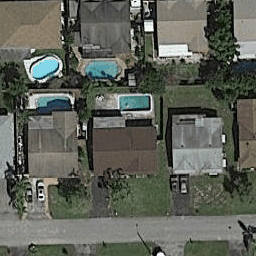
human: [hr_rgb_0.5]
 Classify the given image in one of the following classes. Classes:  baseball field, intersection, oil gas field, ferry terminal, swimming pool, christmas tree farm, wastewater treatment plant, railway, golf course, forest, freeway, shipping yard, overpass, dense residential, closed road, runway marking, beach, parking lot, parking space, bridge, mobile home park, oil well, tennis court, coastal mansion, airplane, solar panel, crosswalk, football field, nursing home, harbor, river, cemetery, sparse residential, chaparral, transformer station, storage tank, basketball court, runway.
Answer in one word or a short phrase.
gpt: dense residential